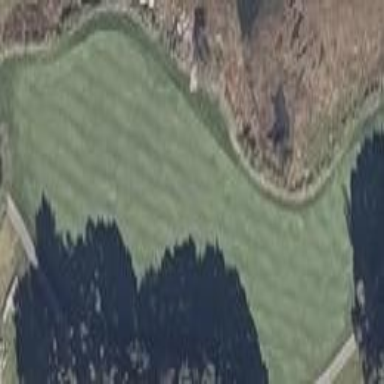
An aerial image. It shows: Golf fairway surrounded by grass.